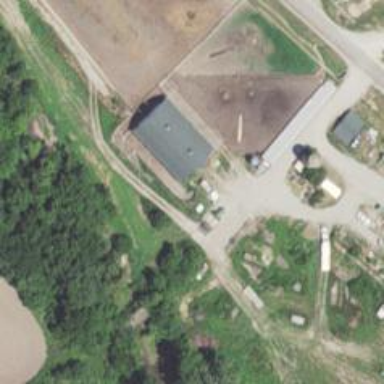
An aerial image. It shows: Silo.